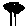
Label: tree